Question: I'm using 'Genetic Algorithms (GA)' on an 'image processing' problem (an image segmentation to be more precise). In this case, an 'individual' represent a block of pixels (i.e. a set of pixel coordinates). I need to encourage individuals with 'contiguous' pixels.
To encourage contiguous blocks of pixels:
- 'fitness function''individuals'
The problem I'm facing is how to measure this feature (how much 'contiguous') on a set of pixel coordinates (x, y)?
As can be shown on the image below, the individual (set of pixels in black) on the right is clearly more "contiguous" (and therefore fitter) than the individual on the left:

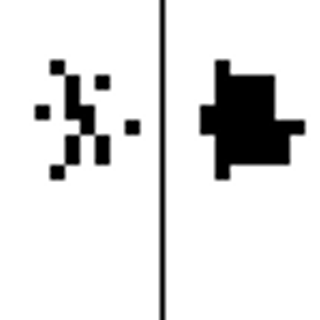
Answer: I think I understand what you are asking, and my suggestion would be to count the number of shared "walls" between your pixels:<URL>
I would argue that from left to right the individuals are decreasing in continuity.
Counting the number of walls is not difficult to code, but might be slow the way I've implemented it here.
'''
import random
width = 5
height = 5
image = [[0 for x in range(width)] for y in range(height)]
num_pts_in_individual = 4
#I realize this may give replicate points
individual = [[int(random.uniform(0,height)),int(random.uniform(0,width))] for x in range(num_pts_in_individual)]
#Fill up the image
for point in individual:
image[point[0]][point[1]] = 1
#Print out the image
for row in image:
print row
def count_shared_walls(image):
num_shared = 0
height = len(image)
width = len(image[0])
for h in range(height):
for w in range(width):
if image[h][w] == 1:
if h > 0 and image[h-1][w] == 1:
num_shared += 1
if w > 0 and image[h][w-1] == 1:
num_shared += 1
if h < height-1 and image[h+1][w] == 1:
num_shared += 1
if w < width-1 and image[h][w+1] == 1:
num_shared += 1
return num_shared
shared_walls = count_shared_walls(image)
print shared_walls
'''
Different images and counts of shared walls:
'''
[0, 0, 0, 0, 0]
[0, 1, 0, 0, 0]
[0, 0, 0, 0, 0]
[1, 0, 0, 1, 1]
[0, 0, 0, 0, 0]
2
[1, 0, 0, 0, 0]
[0, 0, 0, 1, 0]
[0, 0, 0, 0, 0]
[0, 0, 0, 0, 0]
[1, 0, 1, 0, 0]
0
[0, 0, 0, 1, 1]
[0, 0, 0, 1, 0]
[0, 0, 0, 0, 0]
[0, 0, 0, 0, 0]
[1, 0, 0, 0, 0]
4
'''
One major problem with this, is that if a change in pixel locations occurs that does not change the number of shared walls, it will not affect the score. Maybe a combination of the distance method you described and the shared walls approach would be best.